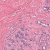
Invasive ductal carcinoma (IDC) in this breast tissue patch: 0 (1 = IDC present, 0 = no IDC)